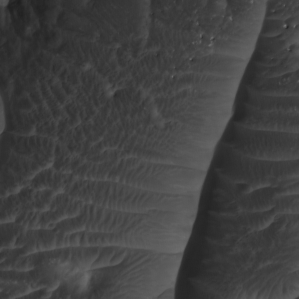
Label: non_frost